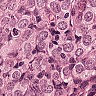
Metastatic tissue present: yes